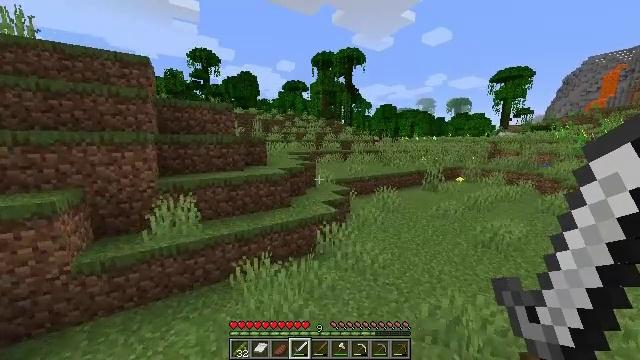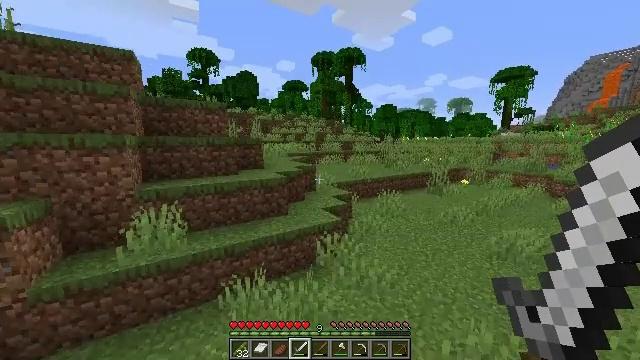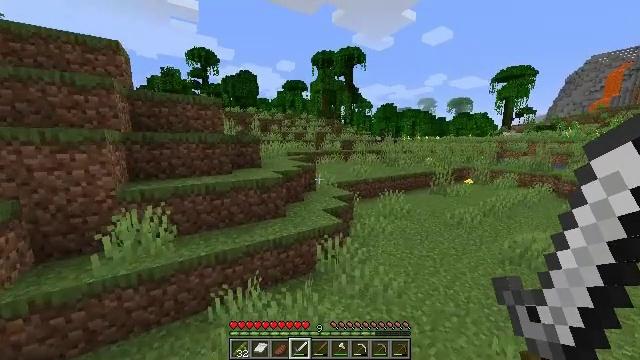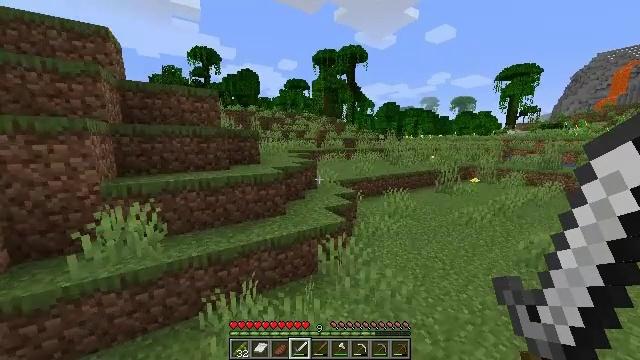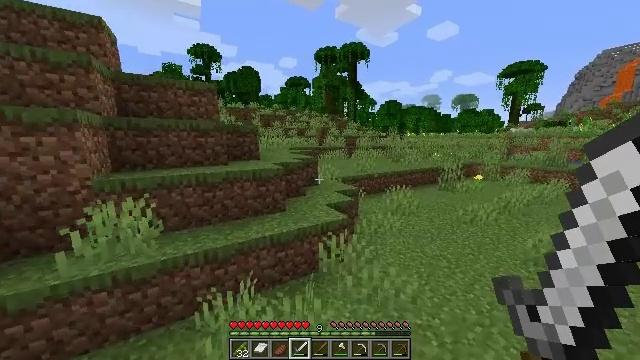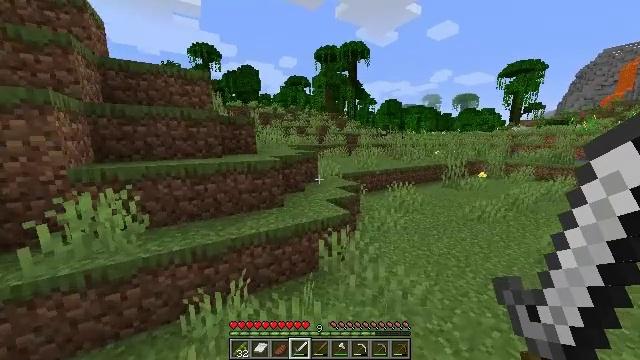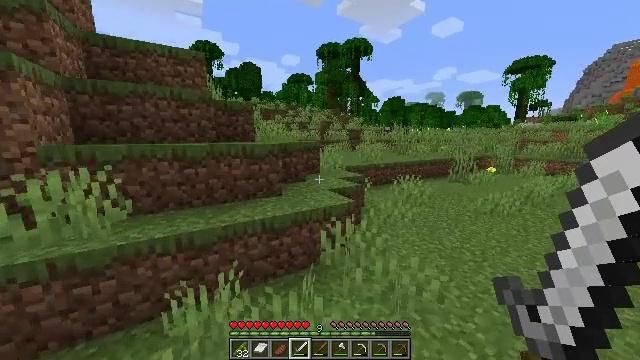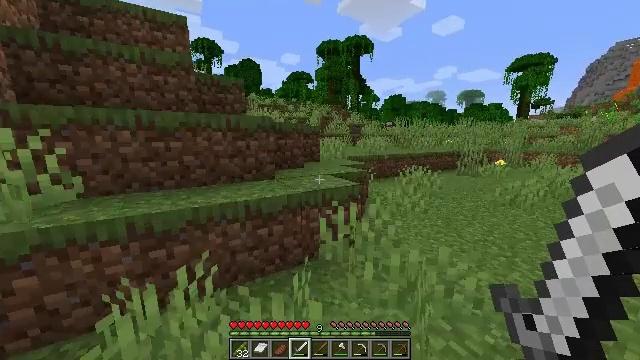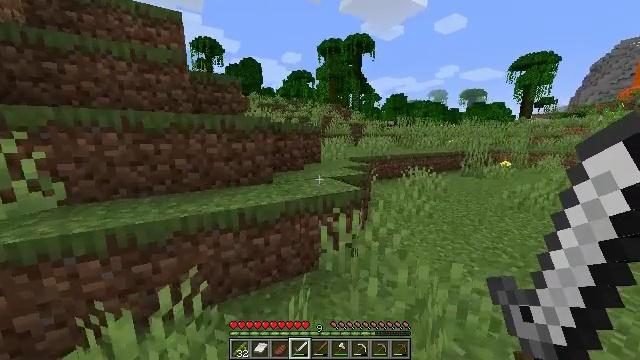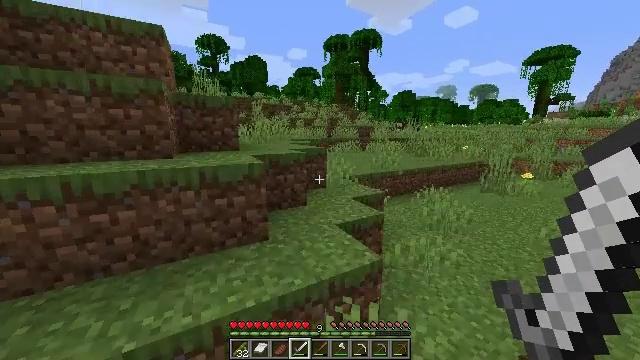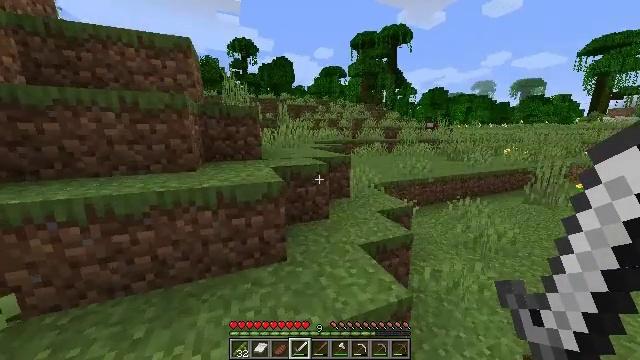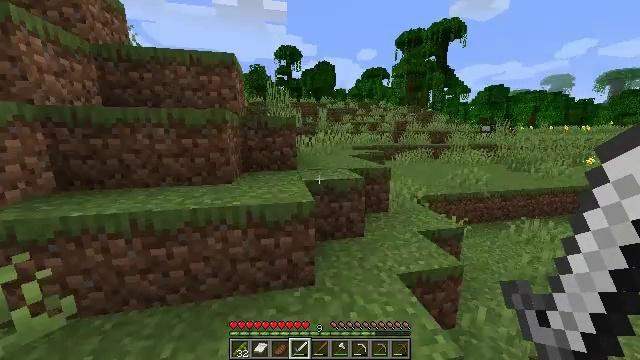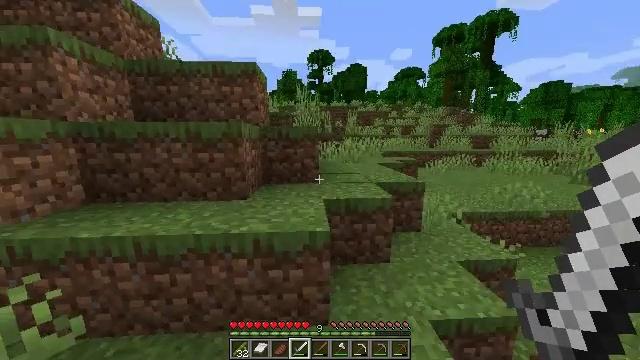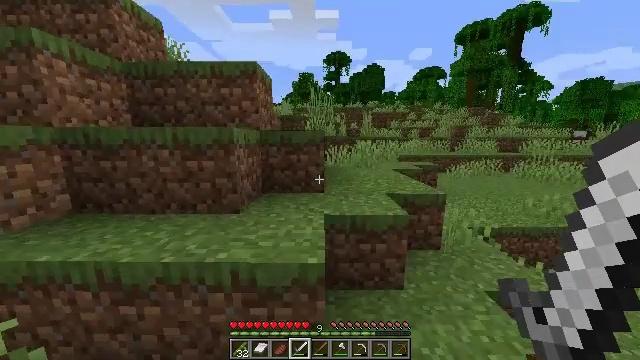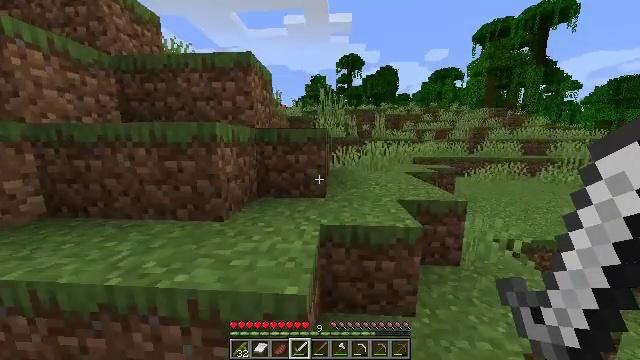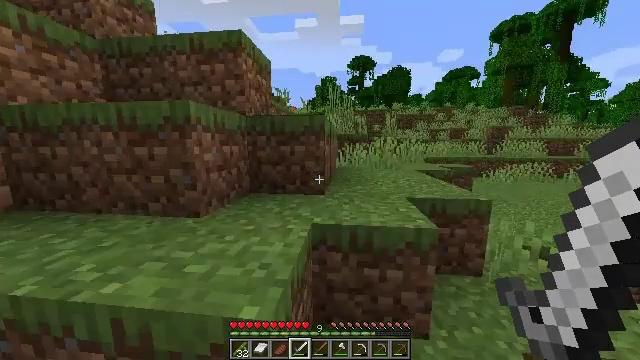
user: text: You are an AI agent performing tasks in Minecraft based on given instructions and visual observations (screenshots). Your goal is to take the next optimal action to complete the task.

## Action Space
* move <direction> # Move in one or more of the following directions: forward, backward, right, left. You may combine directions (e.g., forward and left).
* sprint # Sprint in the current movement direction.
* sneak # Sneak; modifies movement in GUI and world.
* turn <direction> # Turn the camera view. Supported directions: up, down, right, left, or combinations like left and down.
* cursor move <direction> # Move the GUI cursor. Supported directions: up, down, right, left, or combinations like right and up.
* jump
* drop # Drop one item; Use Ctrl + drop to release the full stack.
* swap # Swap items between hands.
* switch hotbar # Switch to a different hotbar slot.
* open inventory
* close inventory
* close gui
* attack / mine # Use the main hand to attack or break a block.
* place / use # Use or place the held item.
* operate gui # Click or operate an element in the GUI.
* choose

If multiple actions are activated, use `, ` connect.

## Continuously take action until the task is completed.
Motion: motion action
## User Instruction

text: Harvest sweet berries by mining the bush.
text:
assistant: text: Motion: move forward, sprint, jump
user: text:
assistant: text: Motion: move forward, sprint, jump
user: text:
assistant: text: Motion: move forward, jump
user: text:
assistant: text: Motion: move forward, jump
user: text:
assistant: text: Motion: move forward, jump
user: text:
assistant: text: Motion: move forward, jump
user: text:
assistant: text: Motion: move forward, jump
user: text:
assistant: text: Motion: move forward, sprint, jump
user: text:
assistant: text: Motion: move forward, sprint, turn left, jump
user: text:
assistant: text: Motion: move forward, sprint, turn left, jump
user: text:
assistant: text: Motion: move forward, sprint, turn left, jump
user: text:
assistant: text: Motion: move forward, turn left, jump
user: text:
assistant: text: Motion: move forward, turn left, jump
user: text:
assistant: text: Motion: move forward, turn left, jump
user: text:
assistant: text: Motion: move forward, turn left, jump
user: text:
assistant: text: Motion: move forward, turn left, jump
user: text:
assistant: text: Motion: move forward, turn left, jump
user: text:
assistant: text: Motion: move forward, sprint, jump
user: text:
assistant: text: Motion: move forward, sprint, turn left, jump
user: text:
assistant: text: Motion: move forward, sprint, turn left, jump
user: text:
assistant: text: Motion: move forward, sprint, turn left, jump
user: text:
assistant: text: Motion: move forward, turn left, jump
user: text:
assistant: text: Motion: move forward, turn left, jump
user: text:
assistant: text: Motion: move forward, turn left, jump
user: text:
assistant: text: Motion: move forward, turn left, jump
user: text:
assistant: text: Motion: move forward, turn left, jump
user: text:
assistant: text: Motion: move forward, sprint, turn left, jump
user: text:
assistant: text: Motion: move forward, sprint, turn left, jump
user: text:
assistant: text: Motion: move forward, sprint, turn left, jump
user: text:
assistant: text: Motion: move forward, sprint, jump